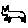
Label: cat